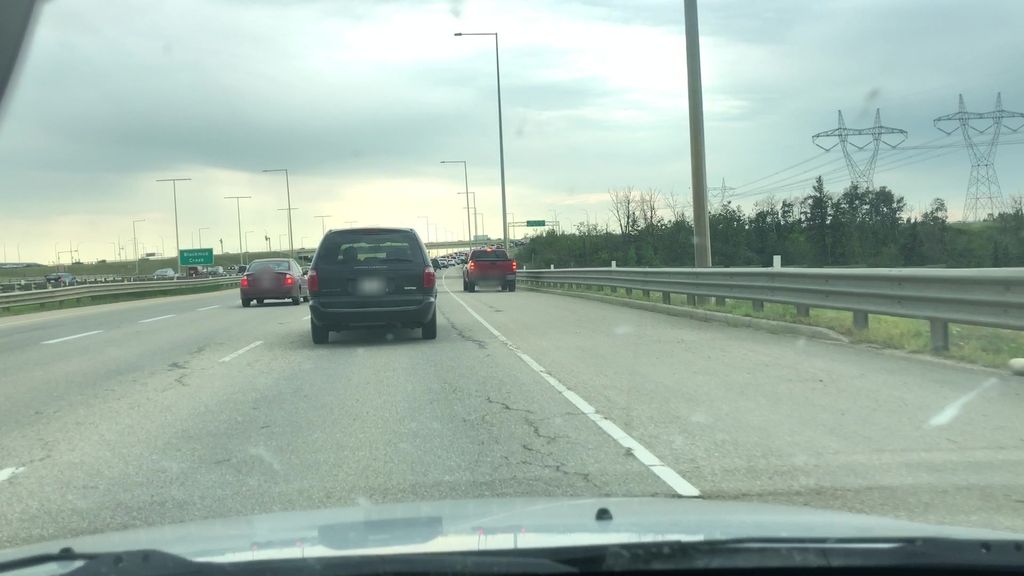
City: edmonton